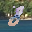
Label: 8